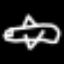
Label: airplane